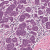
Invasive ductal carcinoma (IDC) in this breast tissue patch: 0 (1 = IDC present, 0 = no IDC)